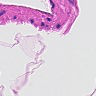
Metastatic tissue present: no